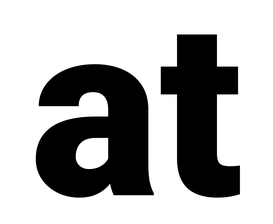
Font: Roboto_Black